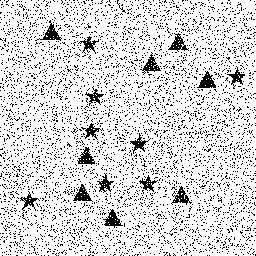
Squares: 0
Triangles: 8
Stars: 8
Total shapes: 16